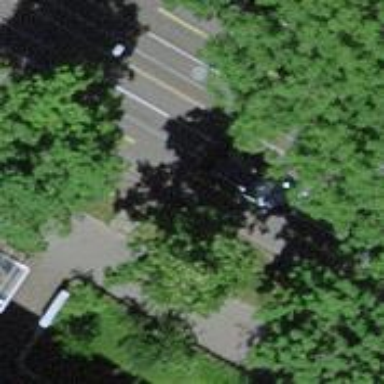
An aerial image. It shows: Avenue lined with trees.